六年级 · 度量几何学
下图中，面积是 $48 \mathrm{~cm}^{2}$ 的长方形中长与宽之比是 $2: 1$ 。这个圆的面积是 (

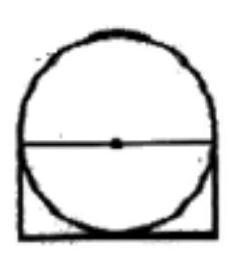
A. $
答案: B